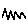
Label: zigzag